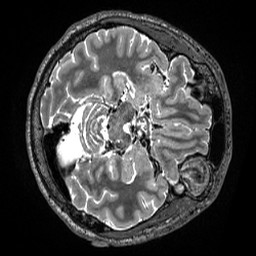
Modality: T2w
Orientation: axial
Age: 40
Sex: male
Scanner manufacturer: siemens
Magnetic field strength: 3 T
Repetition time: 3.2 s
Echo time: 0.563 s